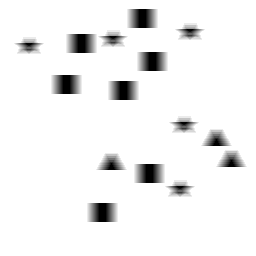
Squares: 7
Triangles: 3
Stars: 5
Total shapes: 15